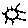
Label: sun